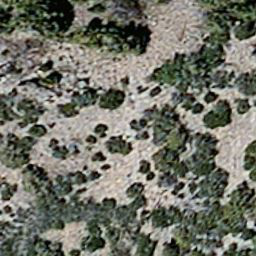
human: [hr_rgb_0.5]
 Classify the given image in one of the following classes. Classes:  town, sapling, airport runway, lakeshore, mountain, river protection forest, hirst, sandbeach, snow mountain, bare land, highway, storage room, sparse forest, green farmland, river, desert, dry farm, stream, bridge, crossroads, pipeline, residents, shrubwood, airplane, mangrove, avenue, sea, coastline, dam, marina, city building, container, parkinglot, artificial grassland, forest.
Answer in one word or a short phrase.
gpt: sparse forest